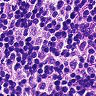
Metastatic tissue present: no